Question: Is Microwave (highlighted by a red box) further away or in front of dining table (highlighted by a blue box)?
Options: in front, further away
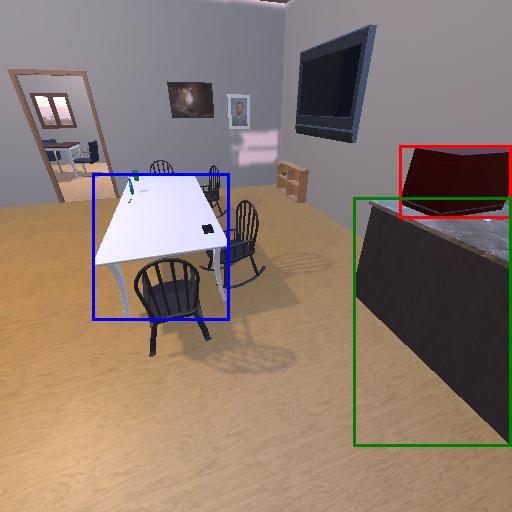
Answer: in front